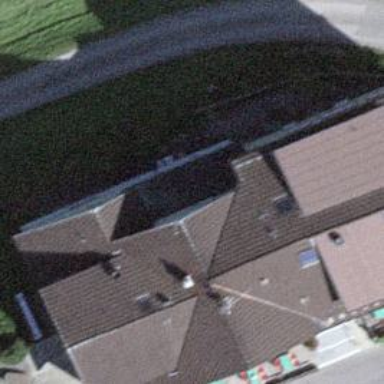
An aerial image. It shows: Restaurant building.